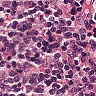
Metastatic tissue present: no